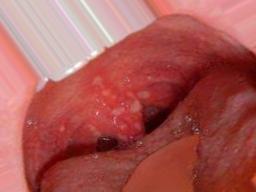
Condition: Mouth Ulcer